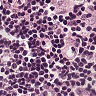
Metastatic tissue present: no